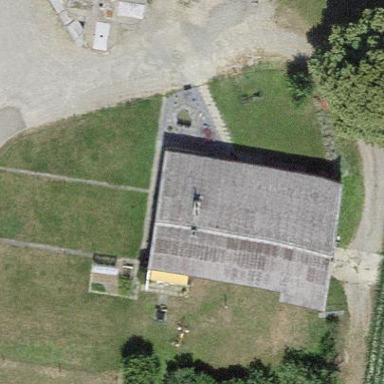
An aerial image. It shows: Farm building.